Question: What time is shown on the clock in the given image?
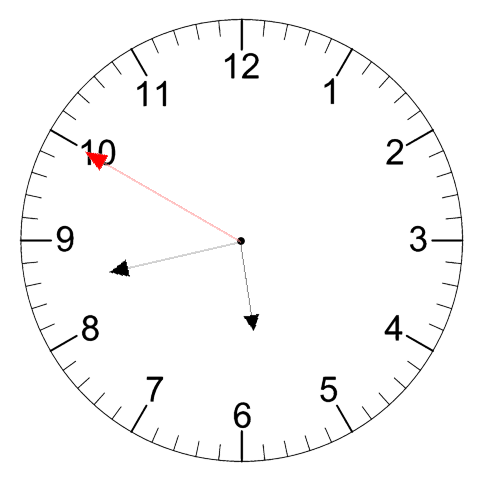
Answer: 05:42:50